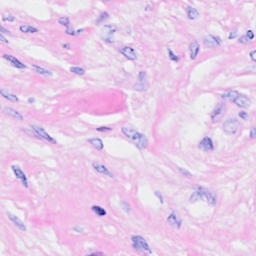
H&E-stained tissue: Breast